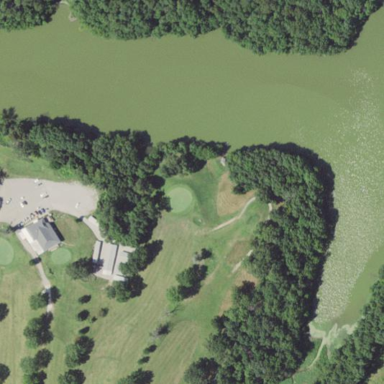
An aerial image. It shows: Reservoir serving as lateral water hazard for golf course.